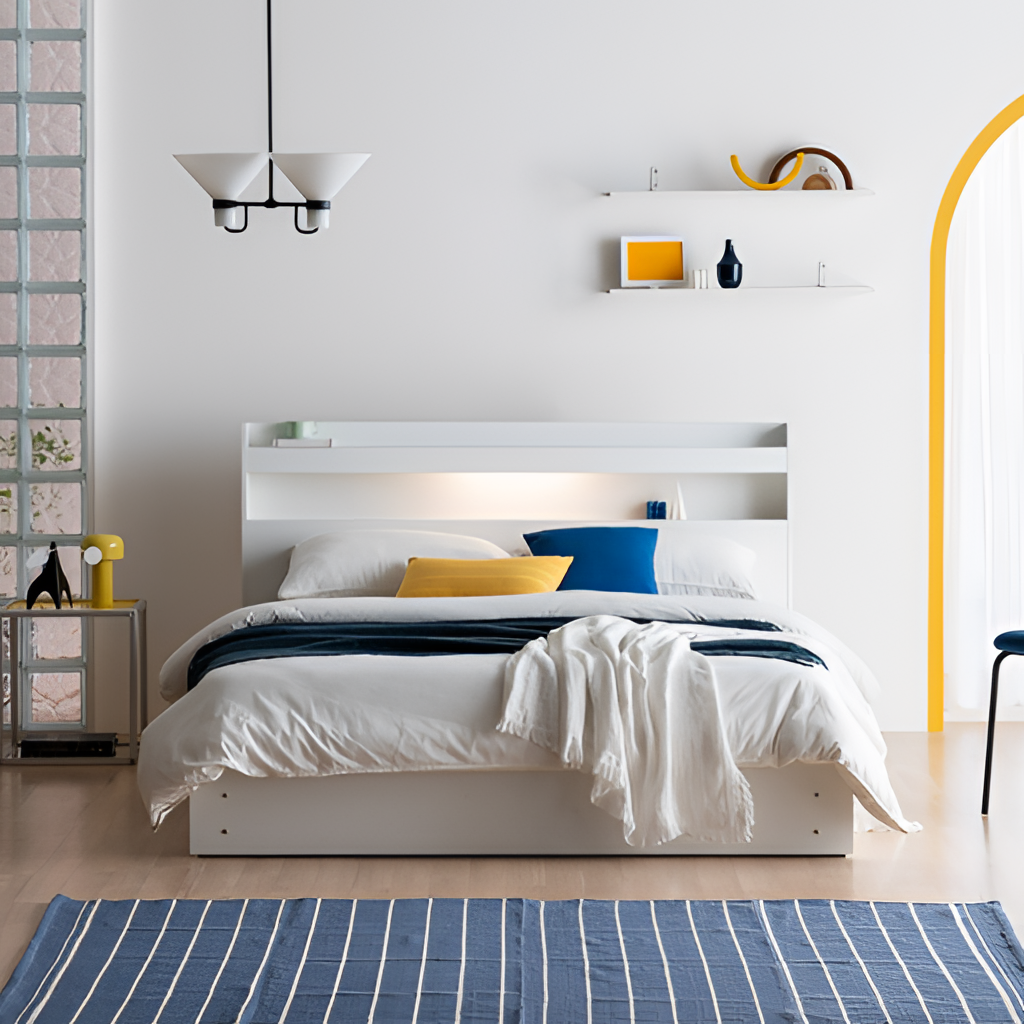
wood backlit headboard bed, bedroom, contemporary, beige wood flooring, with plank pattern, paint wallpaper, with solid pattern